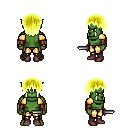
a pixel art fantasy rpg character, male body template, orc, green skin, gold arm armor, gold greaves, gold plain hairstyle, leather bracers, maroon shoes, dagger, four views (front, back, left, right), 2x2 character sprite sheet, small pixel art, hard edges, no anti-aliasing